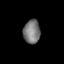
Tissue: prostate
Cell type: T cells
Senescence score: 0.3064
Nuclear area (px): 393
Mean DAPI intensity: 119.499